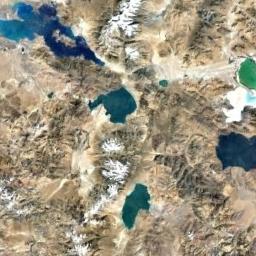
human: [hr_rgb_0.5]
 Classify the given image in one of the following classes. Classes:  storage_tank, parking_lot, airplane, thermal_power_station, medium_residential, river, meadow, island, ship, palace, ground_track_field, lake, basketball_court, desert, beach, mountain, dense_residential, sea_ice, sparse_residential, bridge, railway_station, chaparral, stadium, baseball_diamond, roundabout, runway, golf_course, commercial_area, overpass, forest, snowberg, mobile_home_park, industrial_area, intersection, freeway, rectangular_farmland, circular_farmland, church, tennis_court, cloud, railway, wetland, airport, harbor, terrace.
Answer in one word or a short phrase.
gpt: lake